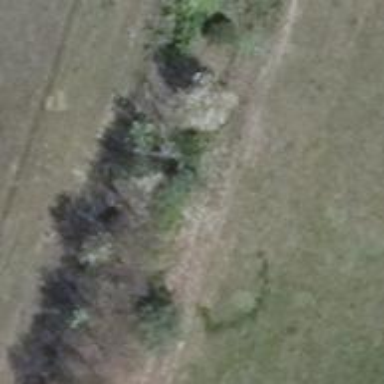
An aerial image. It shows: Row of deciduous broadleaved trees.